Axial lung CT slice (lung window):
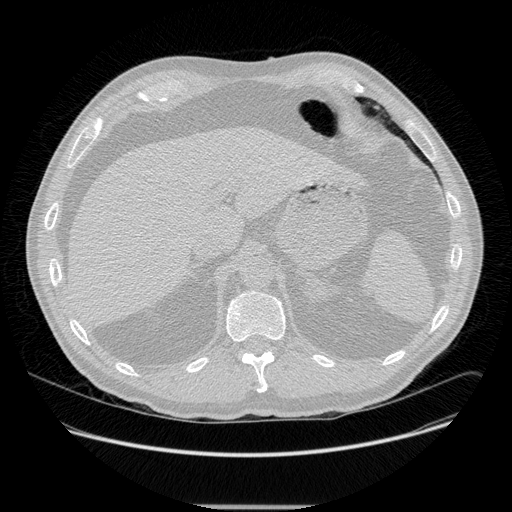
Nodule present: no